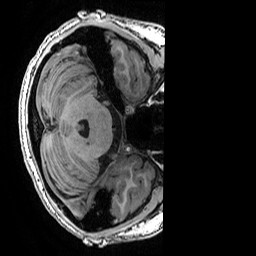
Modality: T1w
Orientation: axial
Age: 19
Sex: male
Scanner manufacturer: ge
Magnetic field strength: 3 T
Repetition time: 0.007 s
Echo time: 0.00342 s